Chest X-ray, PA view. Patient: 83 years old, sex F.
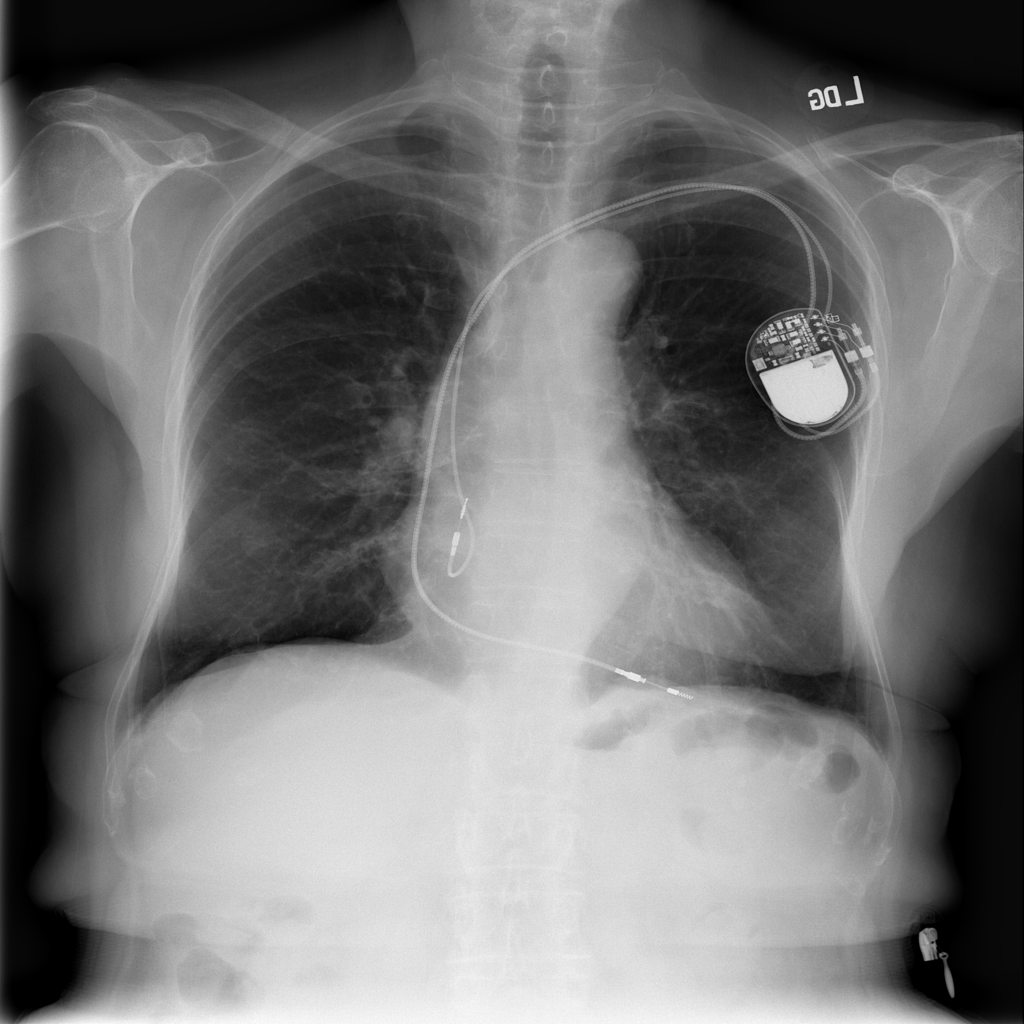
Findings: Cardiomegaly